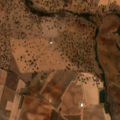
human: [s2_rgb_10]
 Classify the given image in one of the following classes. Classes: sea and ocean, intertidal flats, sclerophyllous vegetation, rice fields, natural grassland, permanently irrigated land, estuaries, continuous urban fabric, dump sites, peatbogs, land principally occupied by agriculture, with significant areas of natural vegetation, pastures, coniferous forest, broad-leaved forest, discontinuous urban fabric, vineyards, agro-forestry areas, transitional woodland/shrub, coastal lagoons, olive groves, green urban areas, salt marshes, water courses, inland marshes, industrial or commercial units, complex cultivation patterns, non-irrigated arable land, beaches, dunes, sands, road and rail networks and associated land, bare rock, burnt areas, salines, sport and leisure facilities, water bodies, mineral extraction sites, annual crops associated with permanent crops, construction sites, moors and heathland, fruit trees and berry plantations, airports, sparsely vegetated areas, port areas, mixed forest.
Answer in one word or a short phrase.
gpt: non-irrigated arable land, olive groves, agro-forestry areas